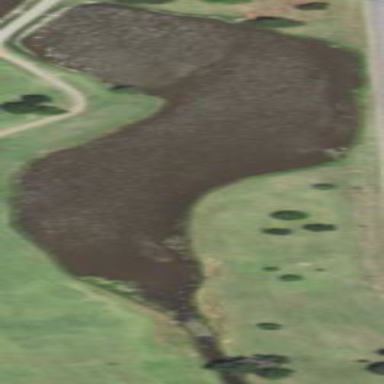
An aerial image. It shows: Water hazard on golf course. The hazard is natural water feature.